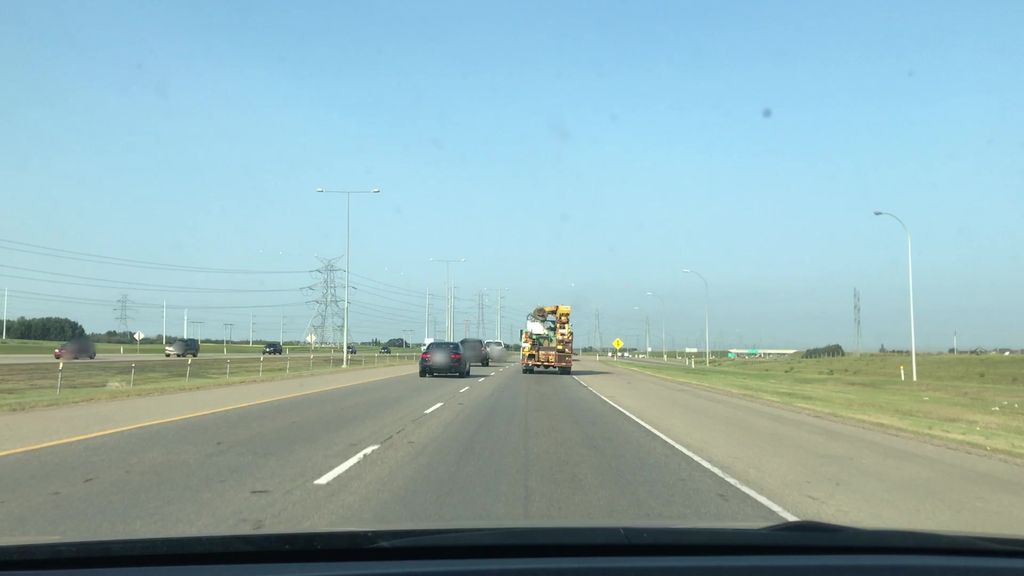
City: edmonton